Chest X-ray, AP view. Patient: 39 years old, sex F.
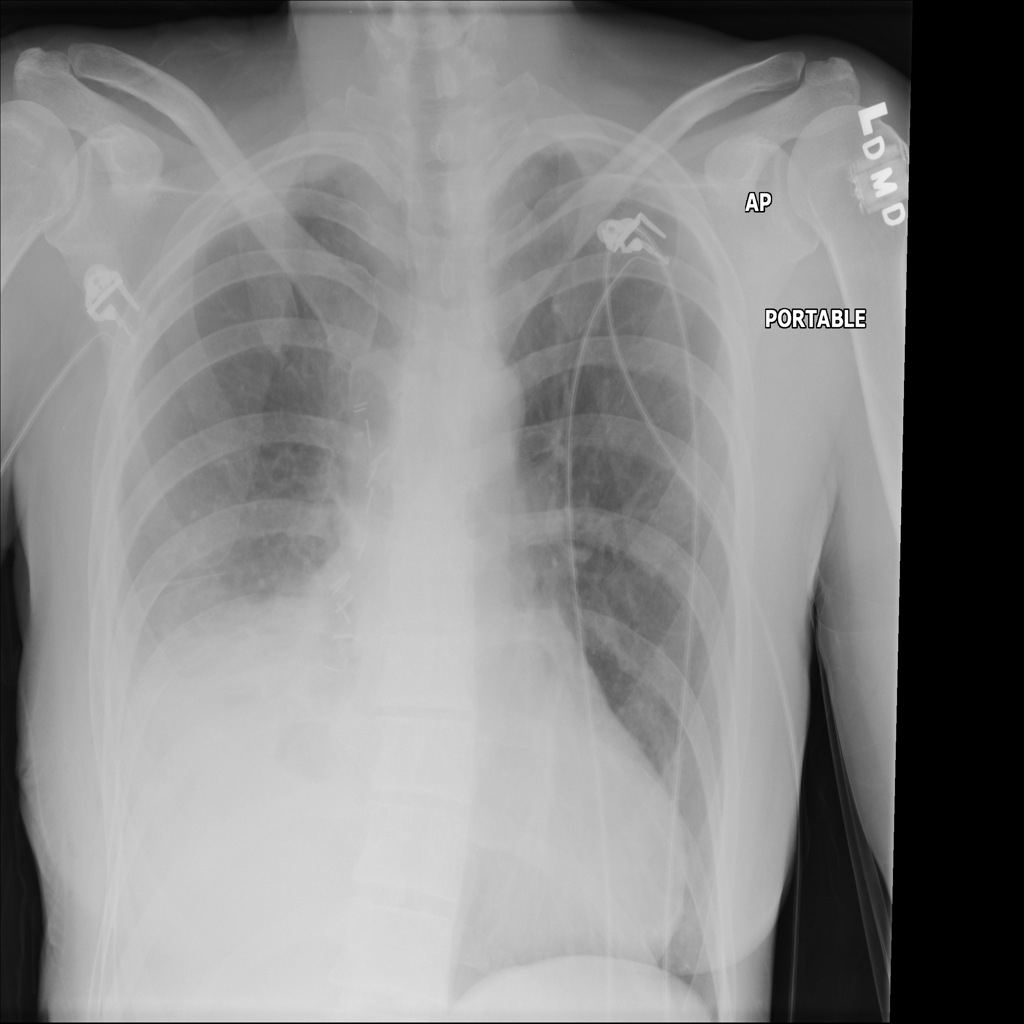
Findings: Emphysema